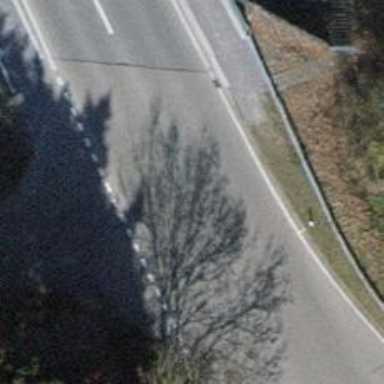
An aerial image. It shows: Tertiary road with asphalt surface.